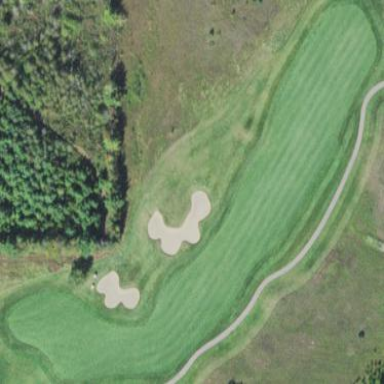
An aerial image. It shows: Golf fairway surrounded by grass.